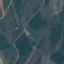
Land use / land cover: AnnualCrop